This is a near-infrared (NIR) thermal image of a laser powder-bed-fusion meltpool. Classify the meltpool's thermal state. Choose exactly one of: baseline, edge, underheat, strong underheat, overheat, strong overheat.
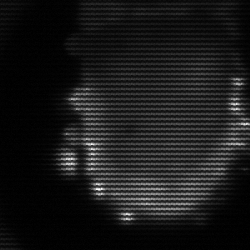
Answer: baseline